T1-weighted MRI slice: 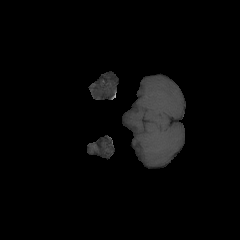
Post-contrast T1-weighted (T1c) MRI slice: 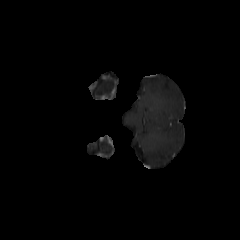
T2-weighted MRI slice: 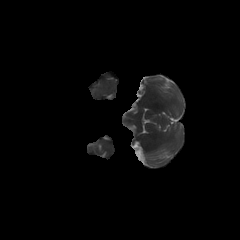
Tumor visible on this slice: no